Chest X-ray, PA view. Patient: 61 years old, sex M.
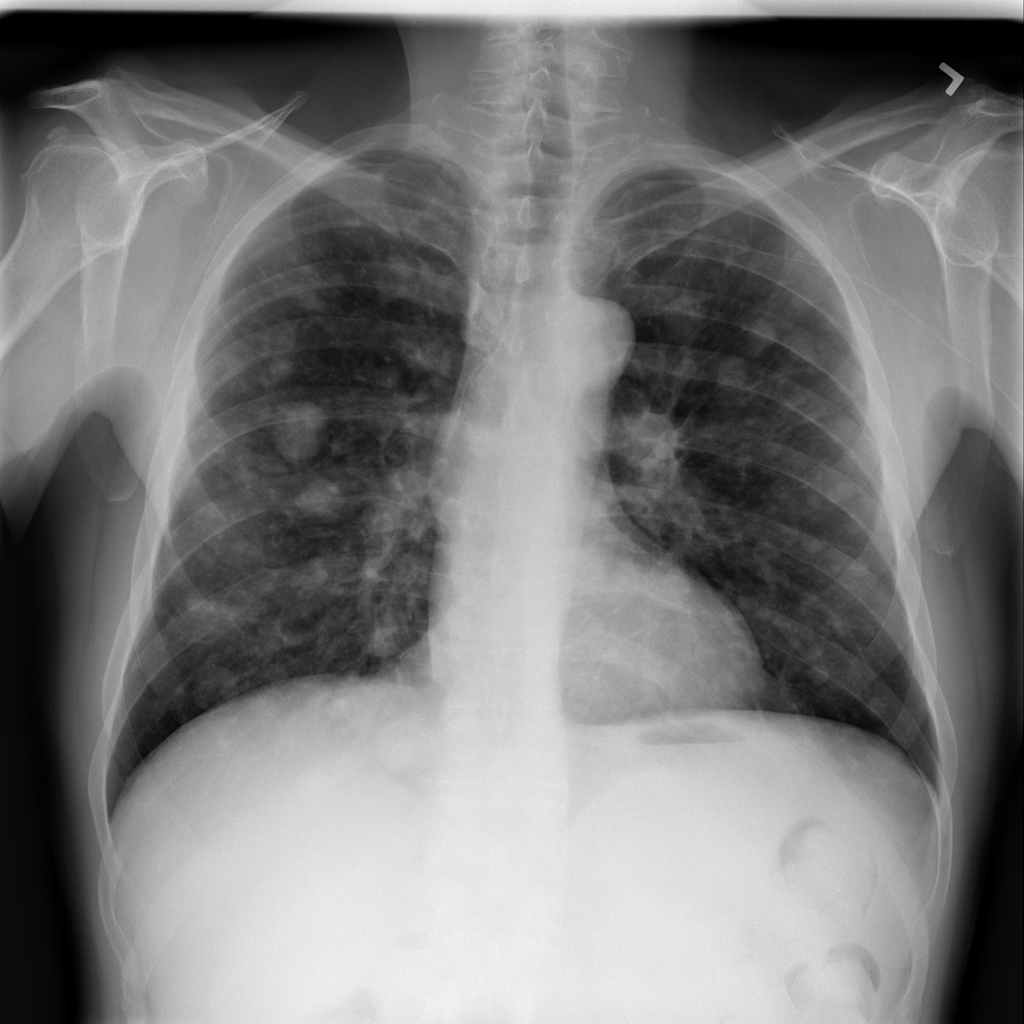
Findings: Nodule